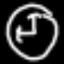
Label: clock